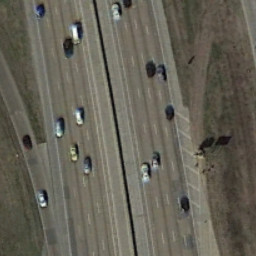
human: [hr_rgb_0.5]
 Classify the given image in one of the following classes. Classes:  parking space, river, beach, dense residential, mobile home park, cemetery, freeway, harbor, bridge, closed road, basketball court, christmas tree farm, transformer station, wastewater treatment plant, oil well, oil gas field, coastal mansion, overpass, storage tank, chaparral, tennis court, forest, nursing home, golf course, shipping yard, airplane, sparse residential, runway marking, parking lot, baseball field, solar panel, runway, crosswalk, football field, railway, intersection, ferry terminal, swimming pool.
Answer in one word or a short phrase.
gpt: freeway